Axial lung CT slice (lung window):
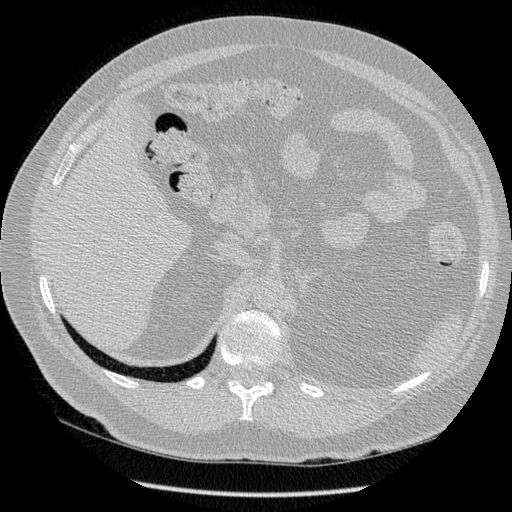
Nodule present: no